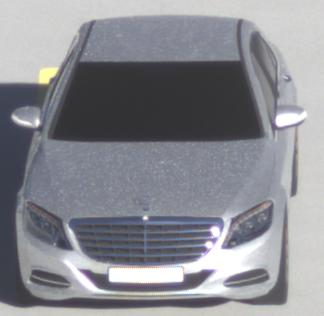
Make: Mercedes-Benz
Model: S 400 HYBRID
Detailed model: S-Class (222) Limousine
Model produced from: 2013/05
Model produced until: 2015/04
Doors: 4
Color: white
Road condition: dry road
Daytime: morning or afternoon
Contrast: high contrast